Interaction volume radius: 5 \u00c5
Interaction volume height: 20 \u00c5
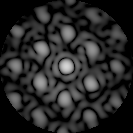
Disorder parameter: 0.3732